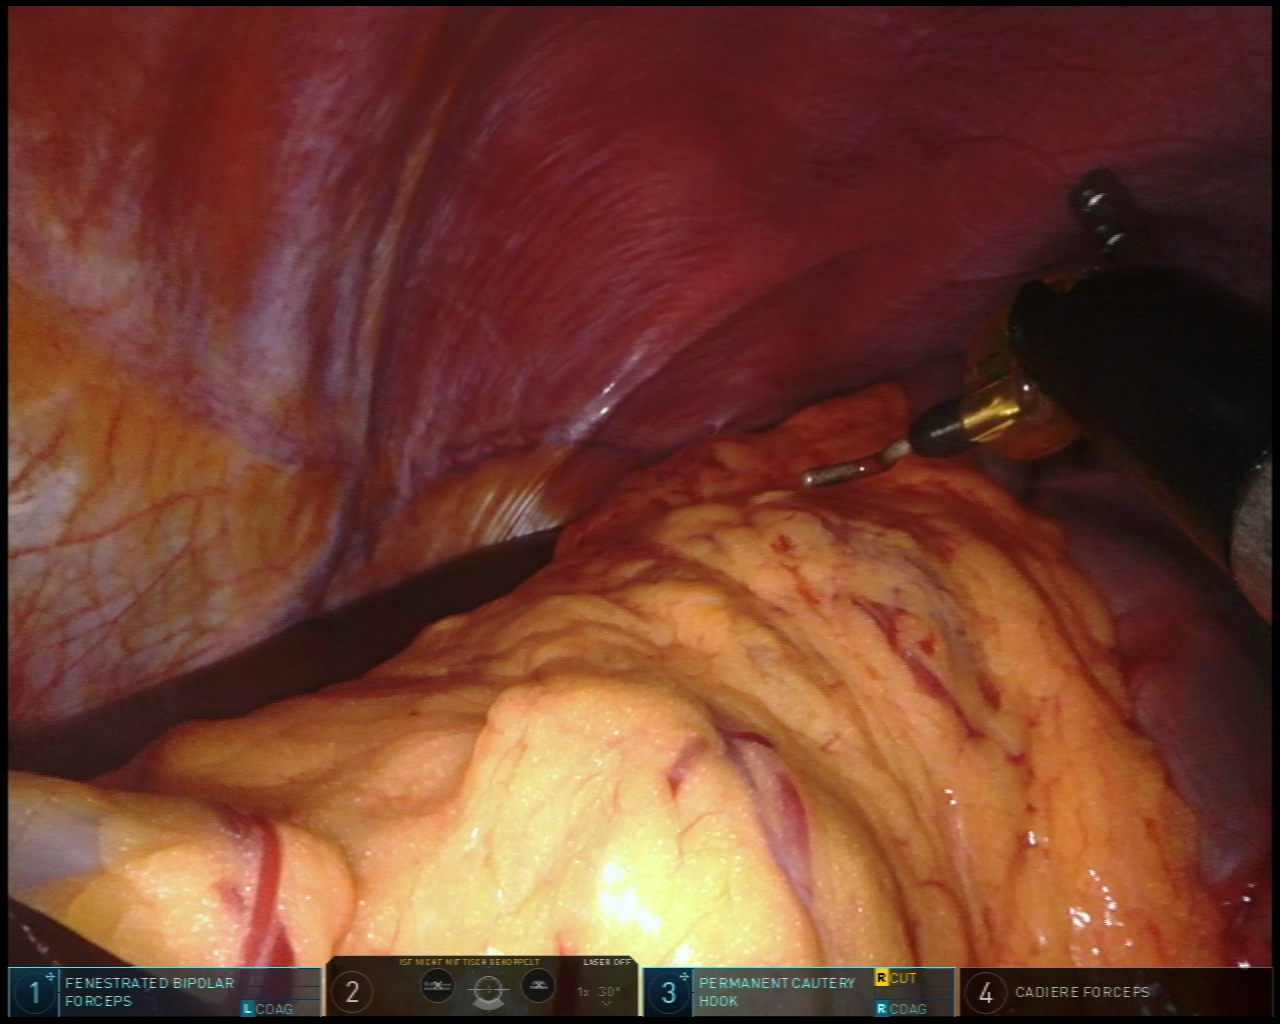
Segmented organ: abdominal_wall
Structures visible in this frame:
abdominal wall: yes
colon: yes
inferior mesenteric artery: no
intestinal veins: no
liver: no
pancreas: no
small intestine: no
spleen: no
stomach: no
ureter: no
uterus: no
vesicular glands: no